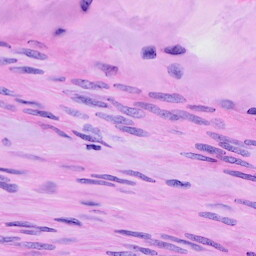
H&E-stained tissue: Ovarian